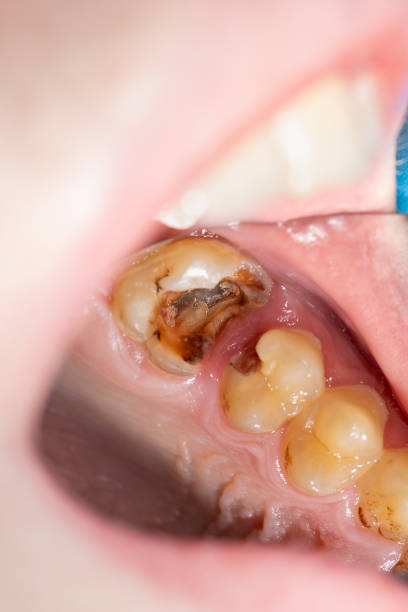
Condition: Caries